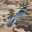
Label: 1